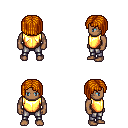
a pixel art fantasy rpg character, male body template, human, dark skin, gold chest armor, metal pants, dark blonde pageboy hairstyle, four views (front, back, left, right), 2x2 character sprite sheet, small pixel art, hard edges, no anti-aliasing